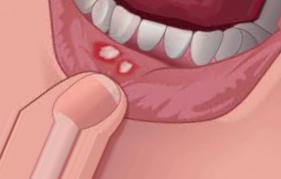
Condition: Mouth Ulcer